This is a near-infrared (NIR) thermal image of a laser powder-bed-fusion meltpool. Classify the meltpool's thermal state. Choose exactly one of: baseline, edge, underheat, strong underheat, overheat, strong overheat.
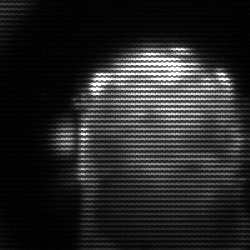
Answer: baseline